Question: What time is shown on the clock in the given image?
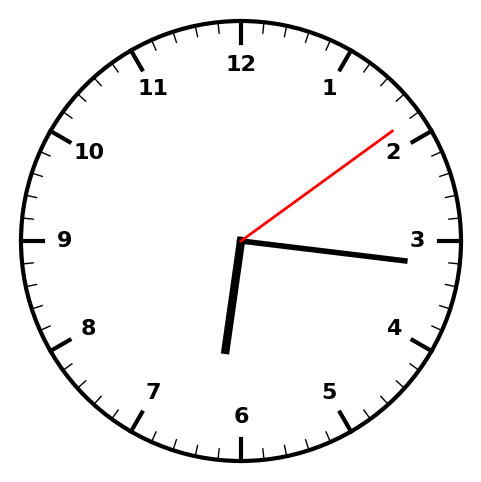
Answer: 06:16:09